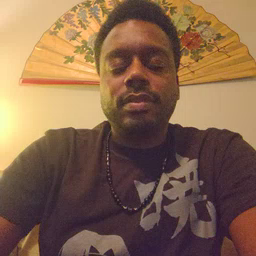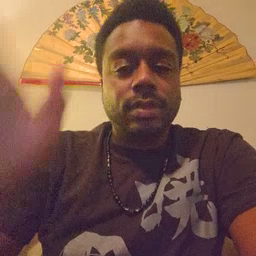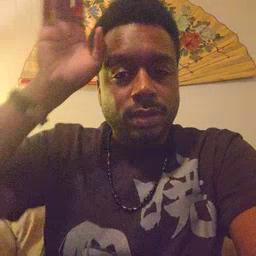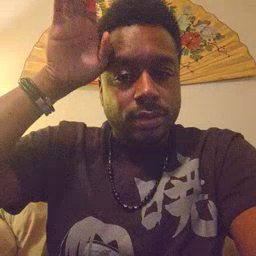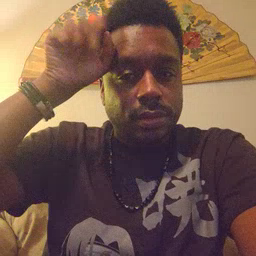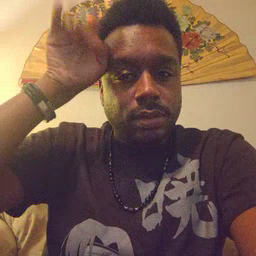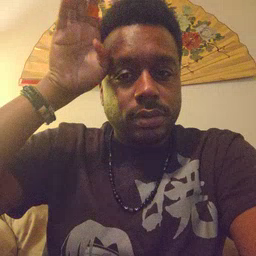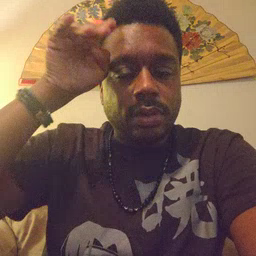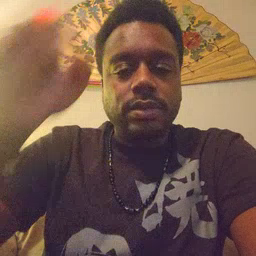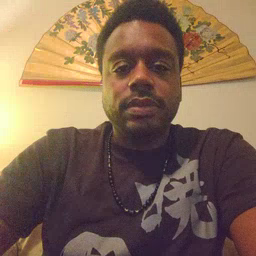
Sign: donkey